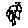
Label: flower